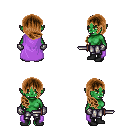
a pixel art fantasy rpg character, female body template, orc, green skin, lavender cape, metal pants, brown right-swept hairstyle, metal gloves, black shoes, dagger, four views (front, back, left, right), 2x2 character sprite sheet, small pixel art, hard edges, no anti-aliasing